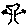
Label: tree